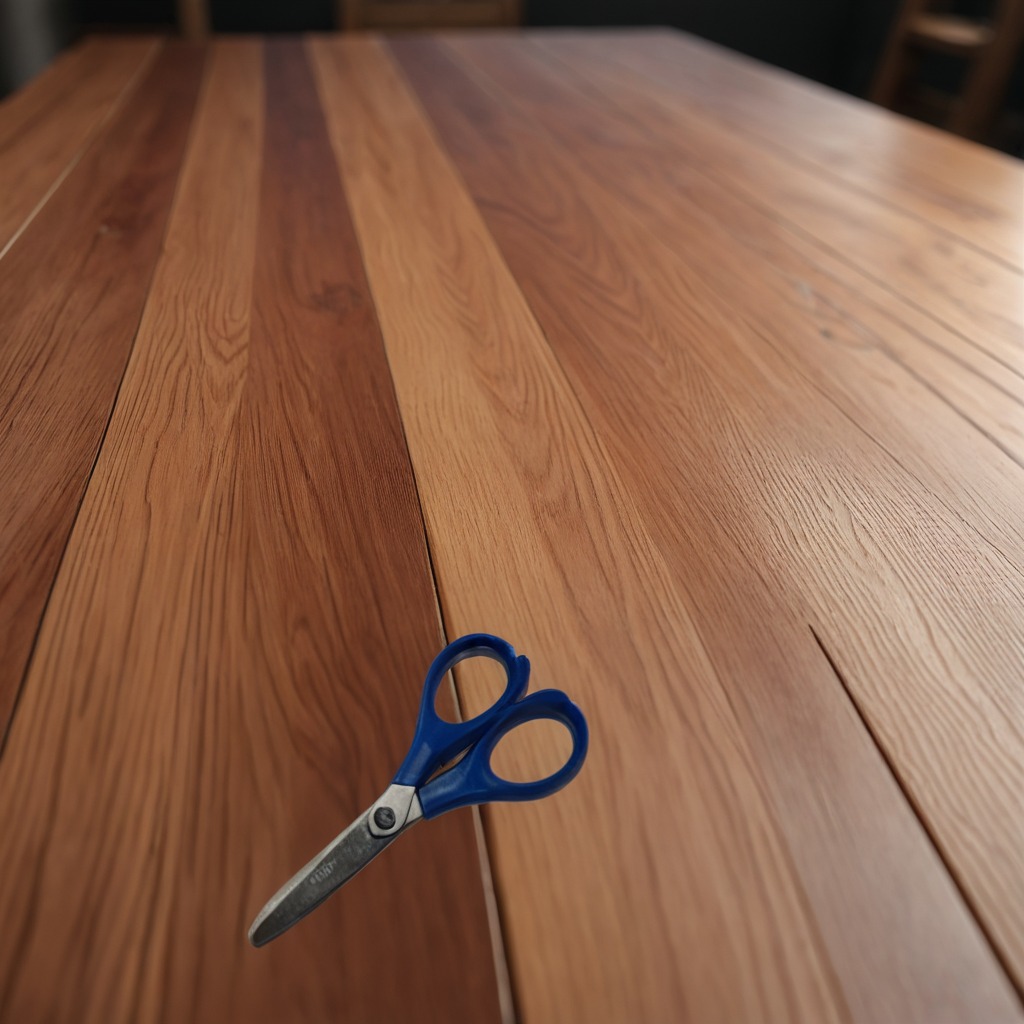
A scissor lying on the wooden table in a carpentry studio.